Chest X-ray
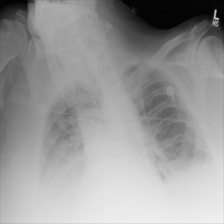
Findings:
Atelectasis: positive
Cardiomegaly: negative
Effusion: negative
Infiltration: negative
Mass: negative
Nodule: negative
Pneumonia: negative
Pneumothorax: negative
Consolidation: negative
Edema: negative
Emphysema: negative
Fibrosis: negative
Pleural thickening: negative
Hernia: negative